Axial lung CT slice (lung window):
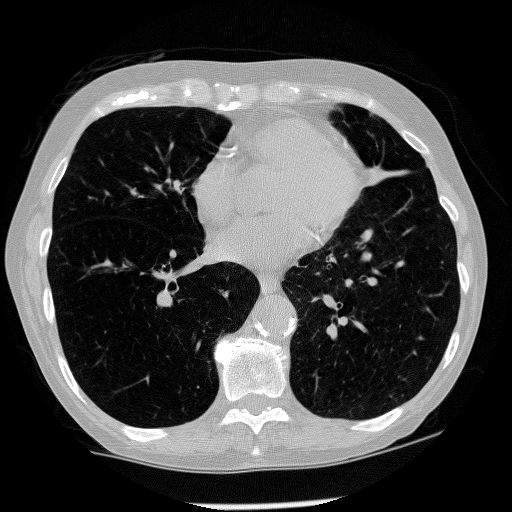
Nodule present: no